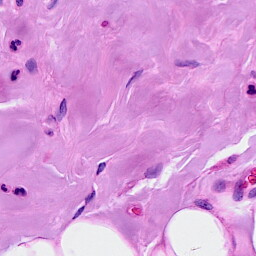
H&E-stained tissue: Breast